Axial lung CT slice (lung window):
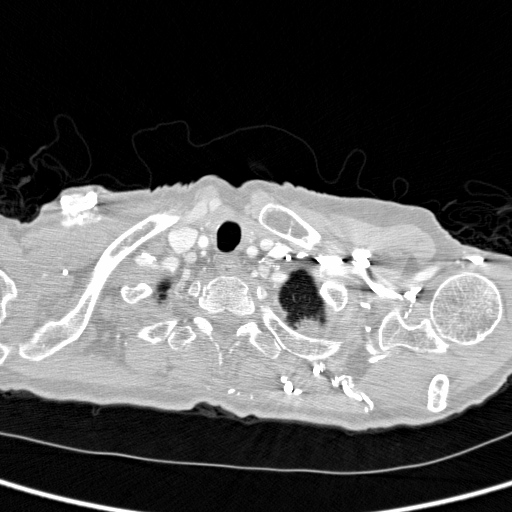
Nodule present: no